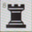
Piece: bR